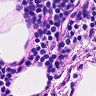
Metastatic tissue present: no